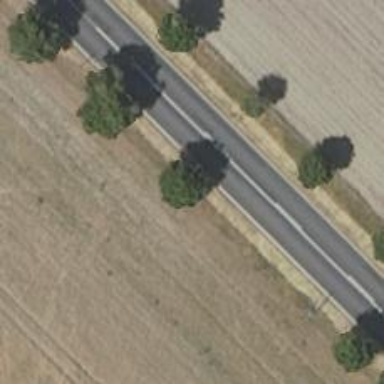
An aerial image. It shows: Row of deciduous broadleaved trees.